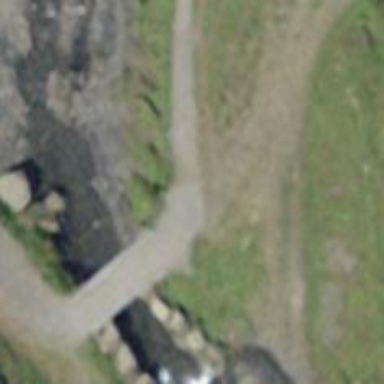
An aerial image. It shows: Path bridge with gravel surface.